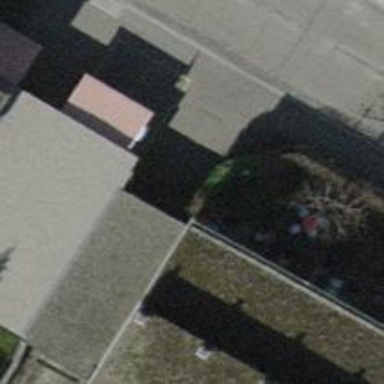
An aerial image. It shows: View of roof of building.